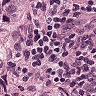
Metastatic tissue present: yes